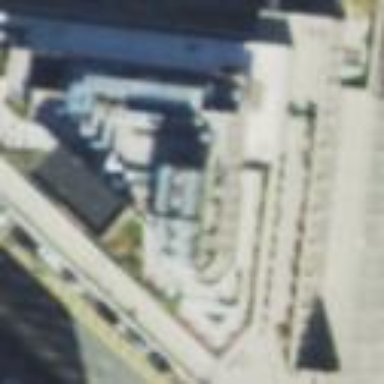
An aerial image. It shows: Building with flat concrete roof.